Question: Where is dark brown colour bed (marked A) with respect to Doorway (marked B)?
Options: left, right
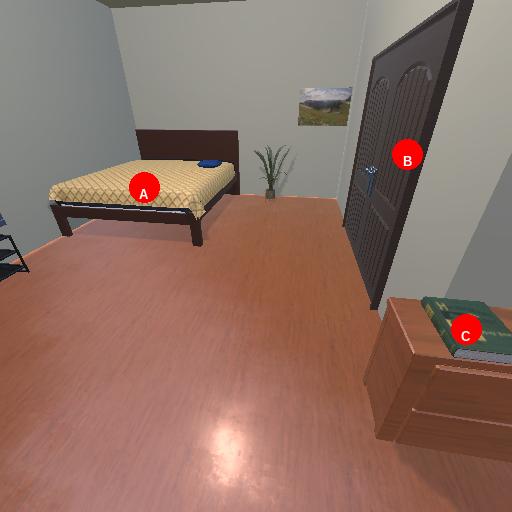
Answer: left